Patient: sex M, age 23
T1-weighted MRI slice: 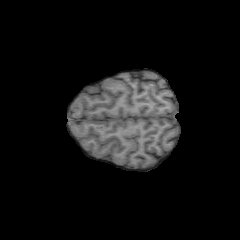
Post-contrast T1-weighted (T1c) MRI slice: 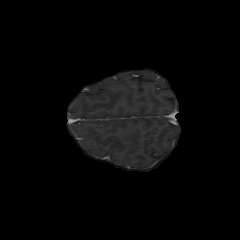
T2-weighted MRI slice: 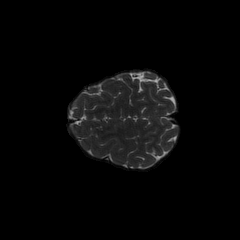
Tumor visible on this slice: no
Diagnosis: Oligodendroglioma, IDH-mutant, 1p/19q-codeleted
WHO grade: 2